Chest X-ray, AP view. Patient: 9 years old, sex F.
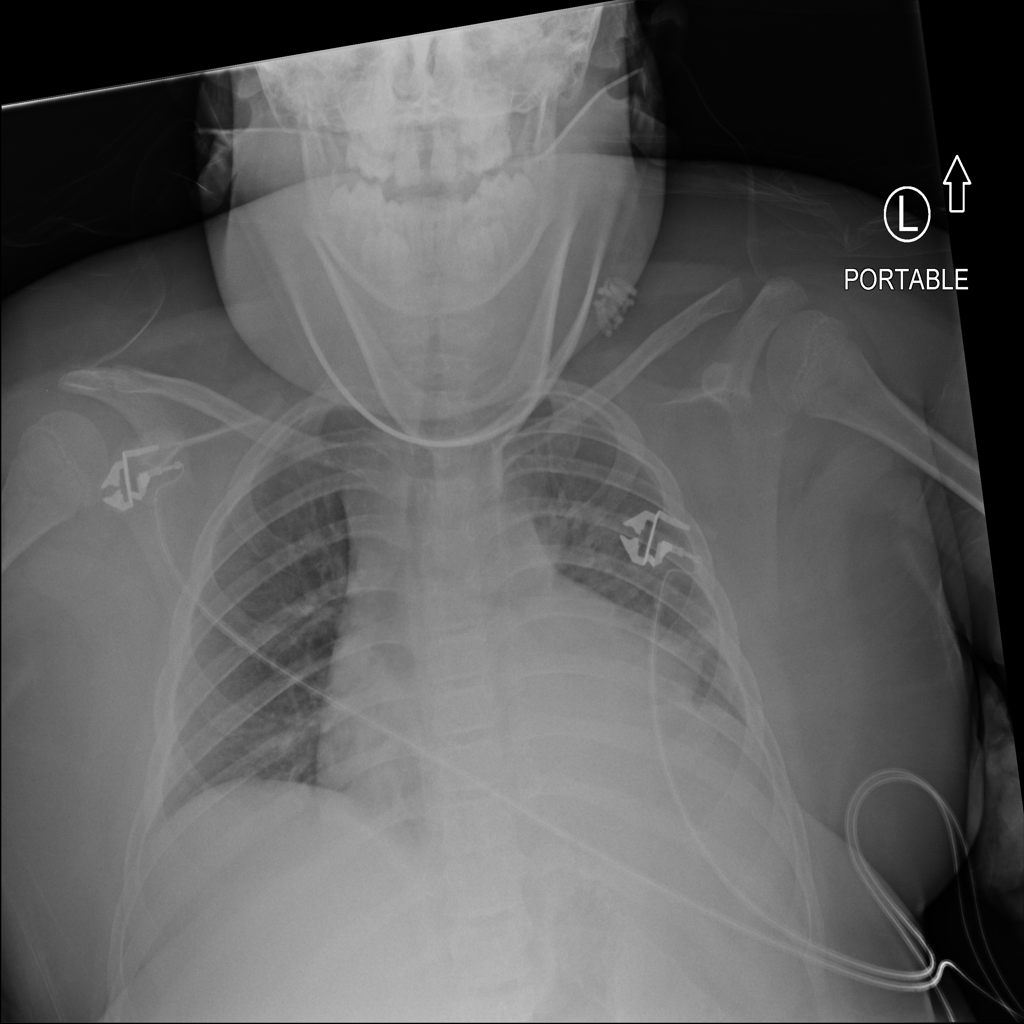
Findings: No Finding